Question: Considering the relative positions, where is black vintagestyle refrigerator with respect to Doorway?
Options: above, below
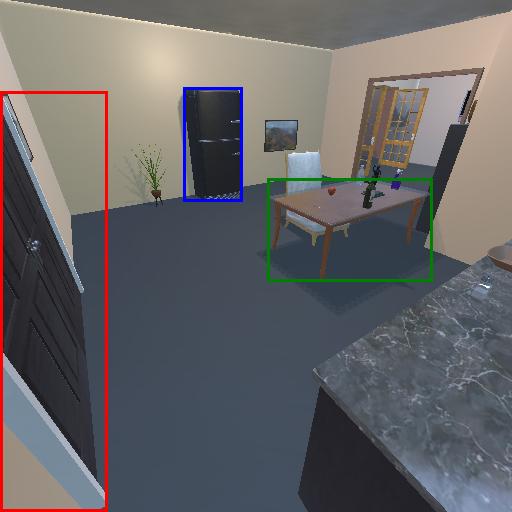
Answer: above